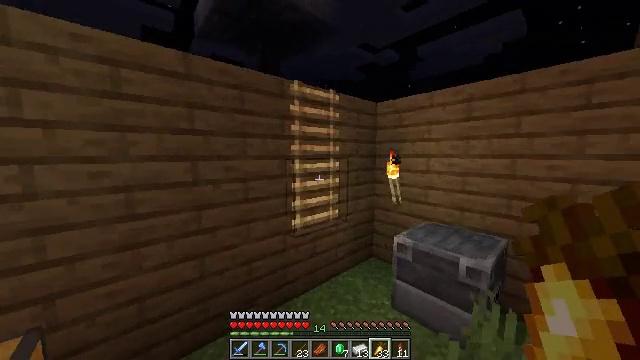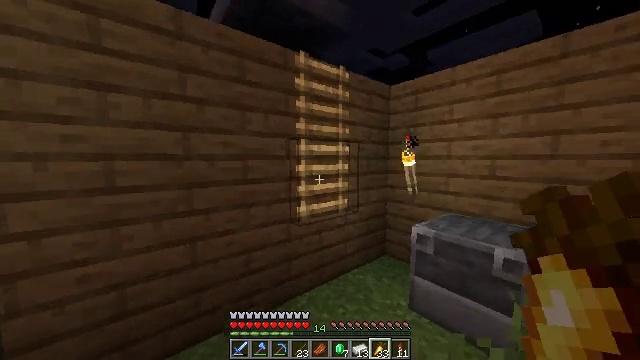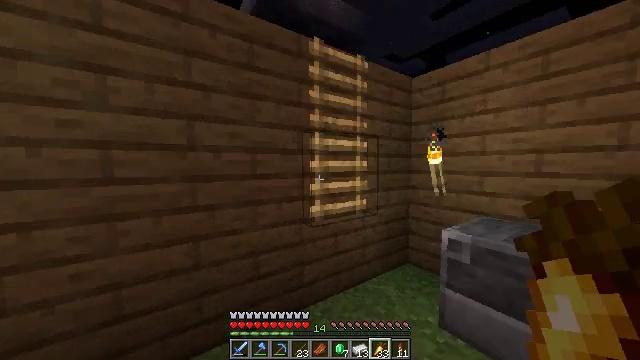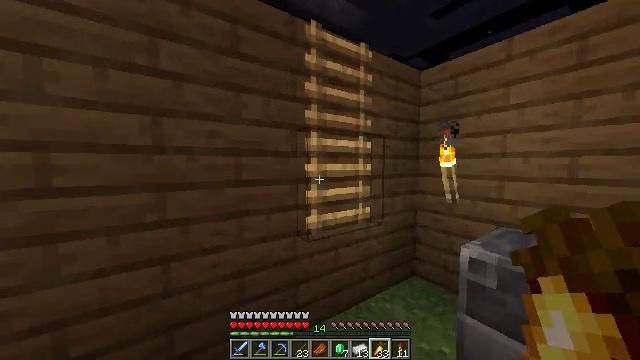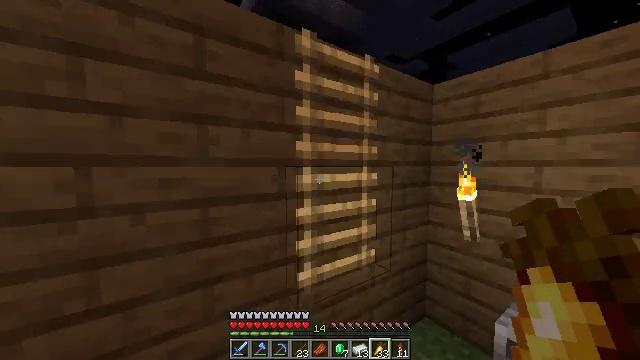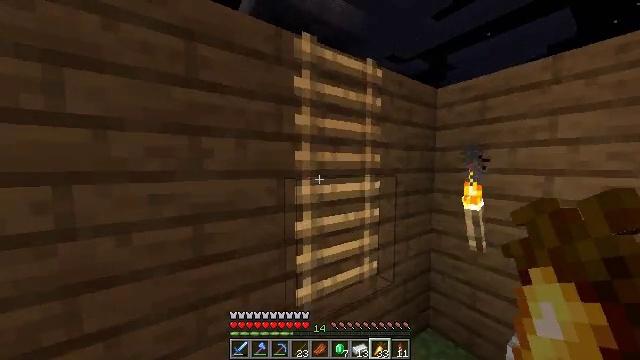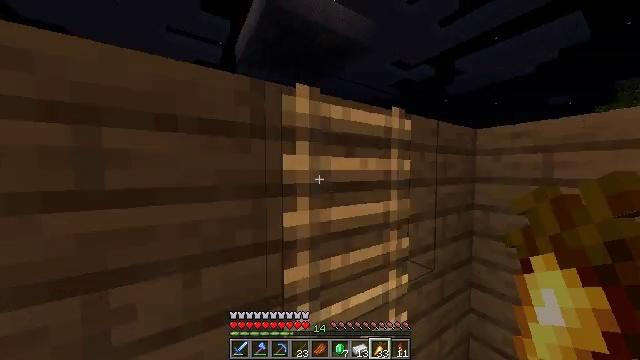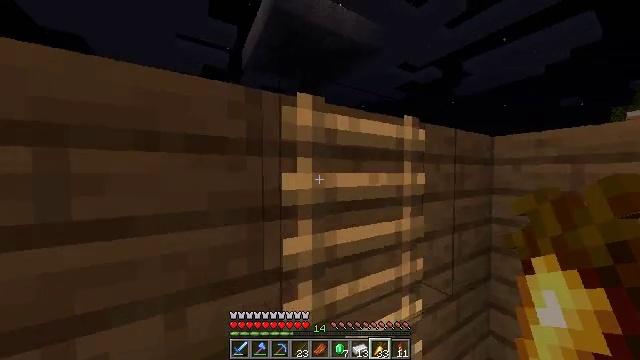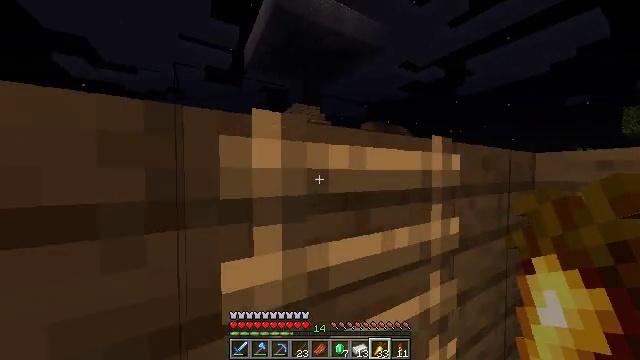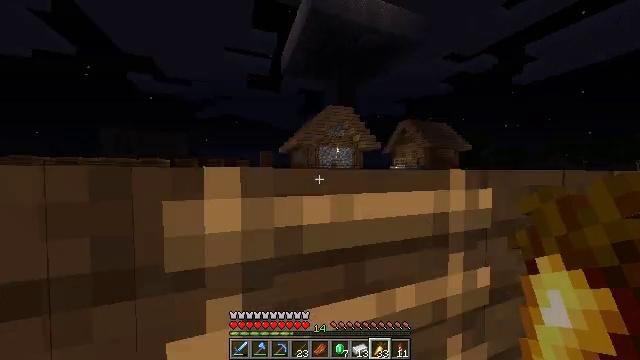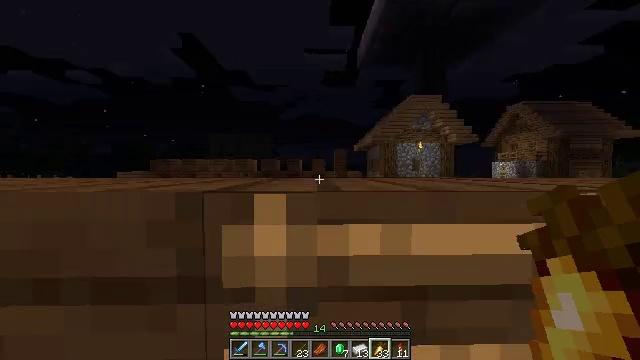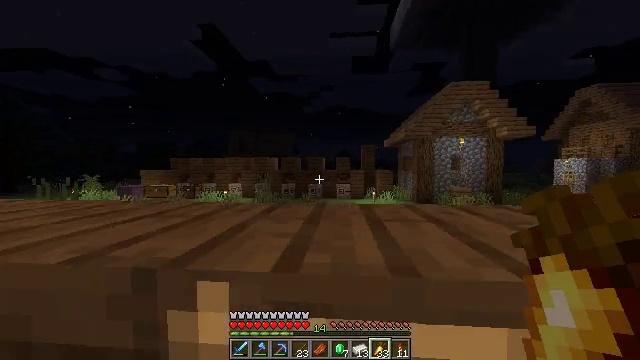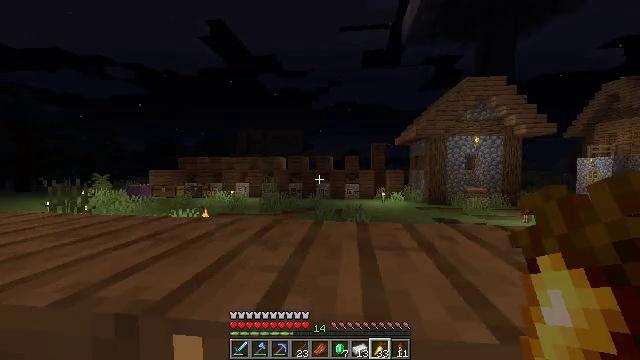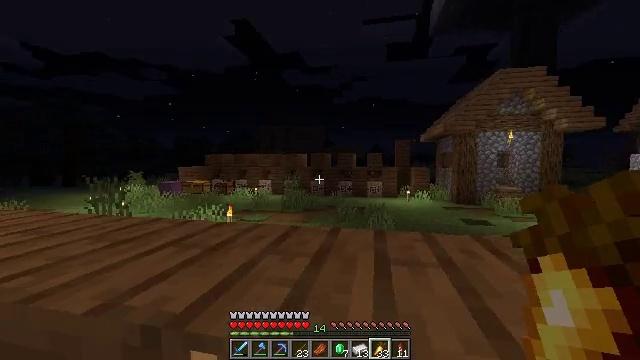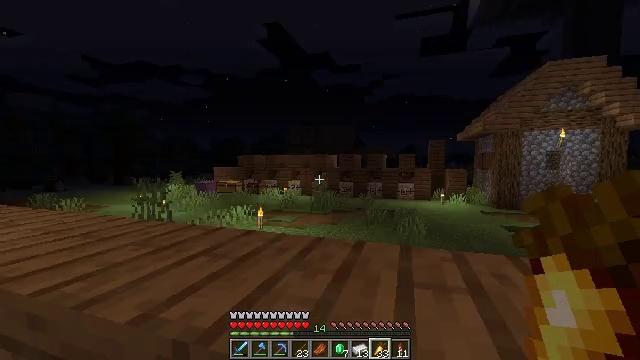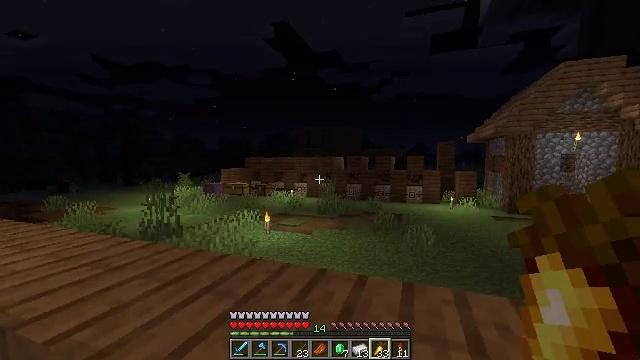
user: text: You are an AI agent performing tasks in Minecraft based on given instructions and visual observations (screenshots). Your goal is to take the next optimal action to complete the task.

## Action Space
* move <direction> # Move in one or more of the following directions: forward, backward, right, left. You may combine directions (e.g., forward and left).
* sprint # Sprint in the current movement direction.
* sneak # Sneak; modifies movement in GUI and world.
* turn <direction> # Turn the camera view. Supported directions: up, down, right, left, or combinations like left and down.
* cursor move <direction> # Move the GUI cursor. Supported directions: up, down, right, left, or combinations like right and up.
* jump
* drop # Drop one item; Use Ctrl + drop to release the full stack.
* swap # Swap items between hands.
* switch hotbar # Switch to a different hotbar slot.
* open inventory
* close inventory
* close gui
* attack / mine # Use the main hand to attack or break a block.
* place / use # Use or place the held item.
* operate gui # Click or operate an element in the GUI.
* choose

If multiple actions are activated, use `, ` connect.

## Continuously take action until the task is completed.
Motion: motion action
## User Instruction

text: Get arrows by crafting with flint, sticks, and feathers.
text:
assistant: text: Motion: move forward, sprint, turn left and up
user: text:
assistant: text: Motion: move forward, sprint, turn left and up
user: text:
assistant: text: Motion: move forward, sprint
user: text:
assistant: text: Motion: move forward, sprint, jump
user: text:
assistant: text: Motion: move forward, sprint, jump
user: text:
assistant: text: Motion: move forward, sprint, turn left and up, jump
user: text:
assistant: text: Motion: move forward, sprint, turn left, jump
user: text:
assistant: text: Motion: move forward, sprint, jump
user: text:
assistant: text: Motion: move forward, sprint, turn left, jump
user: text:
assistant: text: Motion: move forward and move left, sprint, turn left
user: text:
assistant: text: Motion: move forward and move left, sprint, turn left
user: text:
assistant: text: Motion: move forward and move left, sprint, turn left
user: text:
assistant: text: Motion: move forward and move left, sprint, turn left
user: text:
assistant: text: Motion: move forward and move left, sprint, turn left
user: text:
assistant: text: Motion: move forward and move left, sprint, turn left
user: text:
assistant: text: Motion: move forward, sprint
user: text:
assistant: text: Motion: move forward, sprint
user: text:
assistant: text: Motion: move forward, sprint, turn right and down
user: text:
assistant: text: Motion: move forward, sprint, turn right
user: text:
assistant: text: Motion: move forward, sprint, turn right and down
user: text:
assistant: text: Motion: move forward, sprint, turn right and down
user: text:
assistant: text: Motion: move forward, sprint, turn right and down
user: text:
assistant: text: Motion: move forward, sprint, turn right and down
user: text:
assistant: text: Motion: move forward, sprint
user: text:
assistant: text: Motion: move forward, sprint
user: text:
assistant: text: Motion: move forward, sprint, turn left and down
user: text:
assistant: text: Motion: move forward, sprint, turn left and down
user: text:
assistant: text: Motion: move forward, sprint, turn left and down
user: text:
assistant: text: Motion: move forward, sprint, turn left and down
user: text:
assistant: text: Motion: move forward, sprint, turn left and down, jump